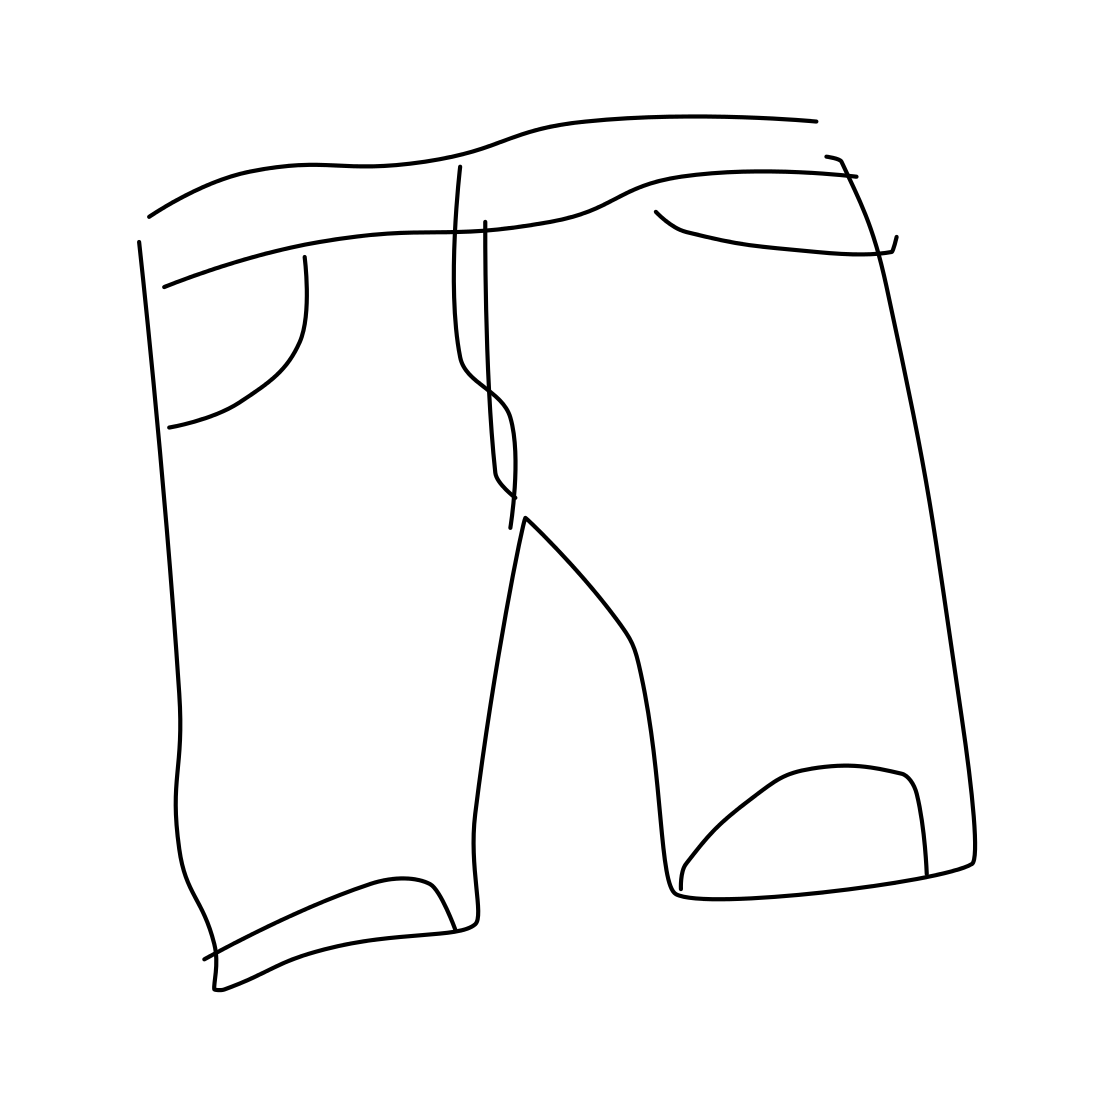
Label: trousers